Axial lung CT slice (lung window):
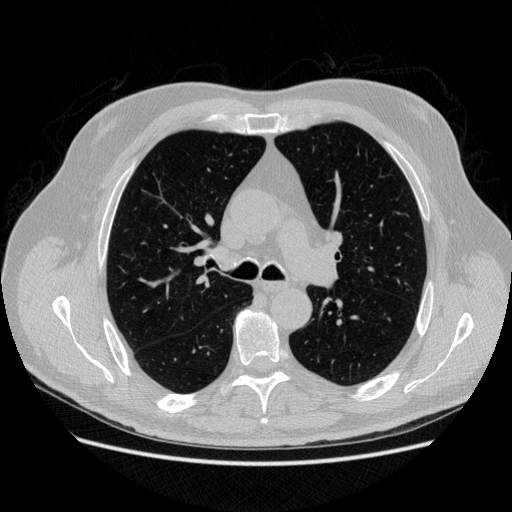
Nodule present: no